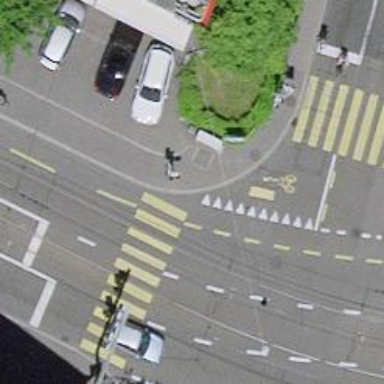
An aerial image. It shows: Tram crossing on the railway.